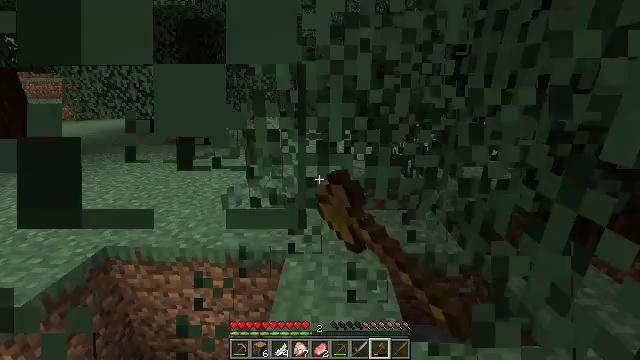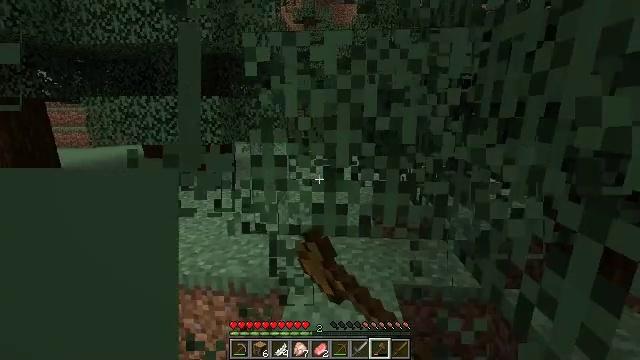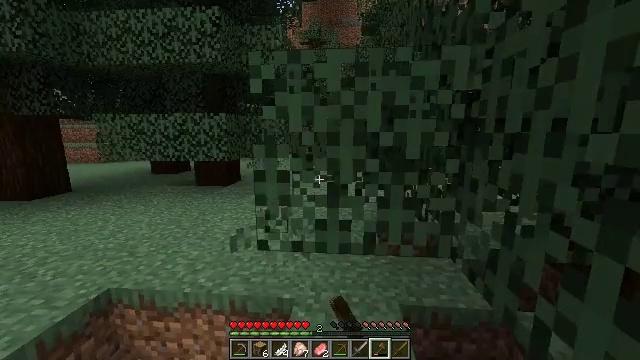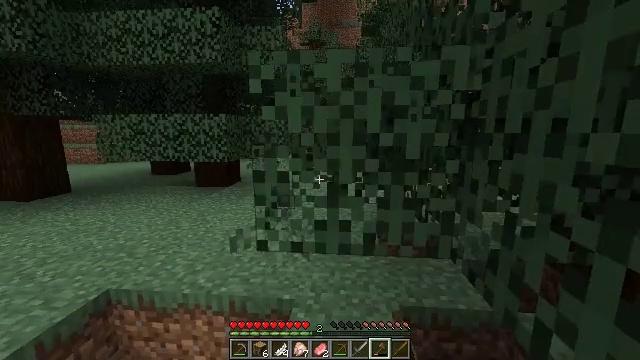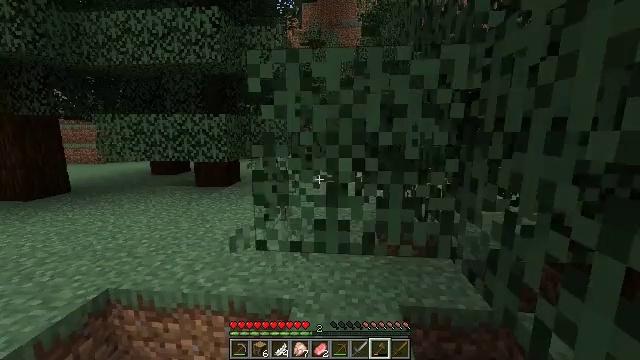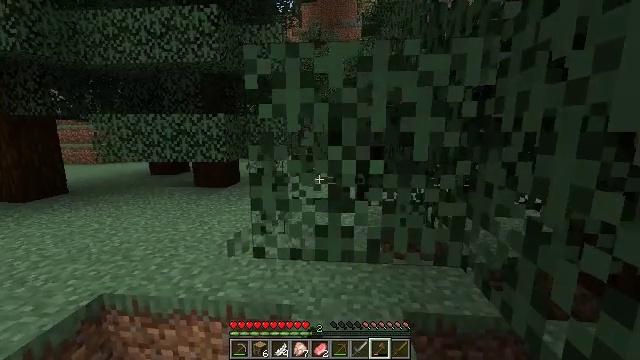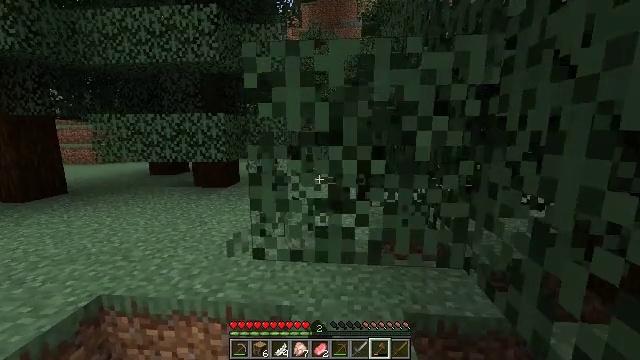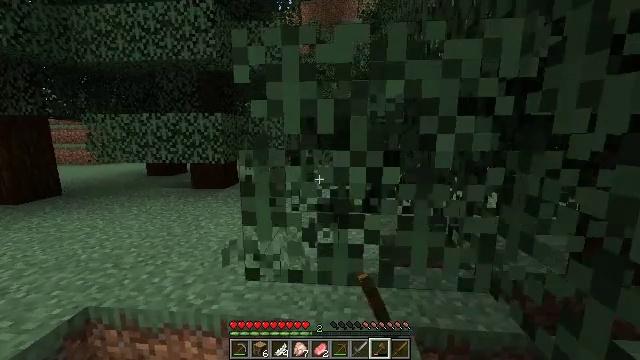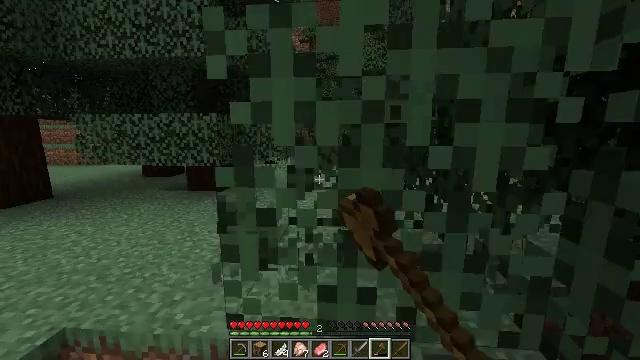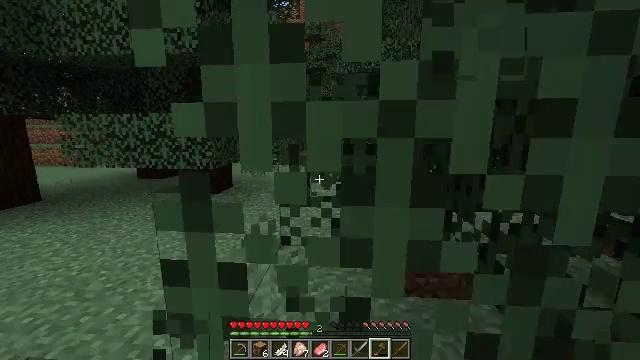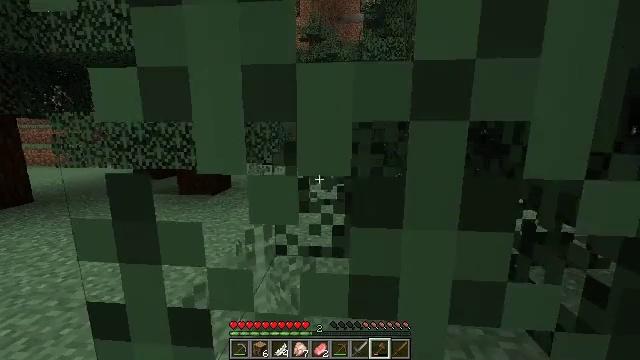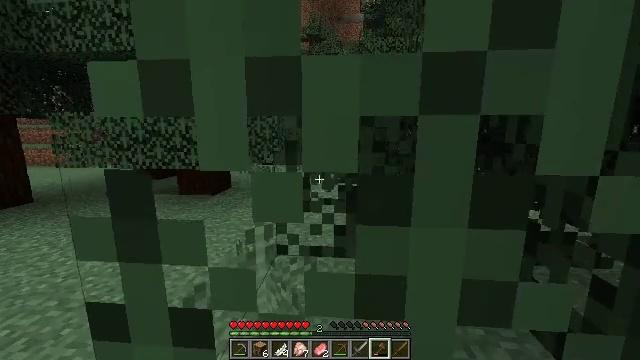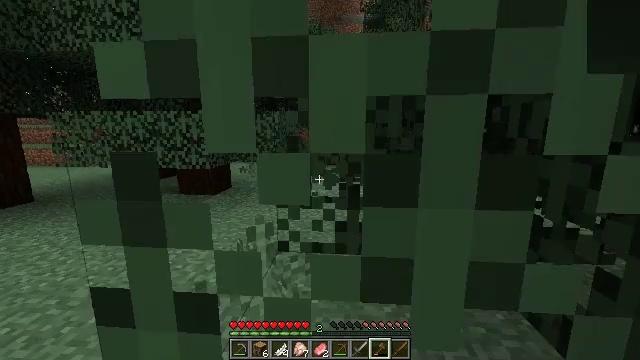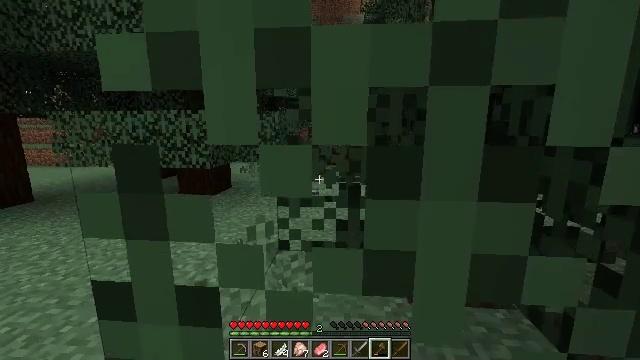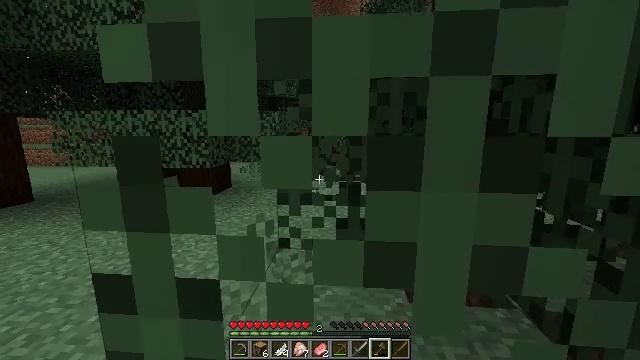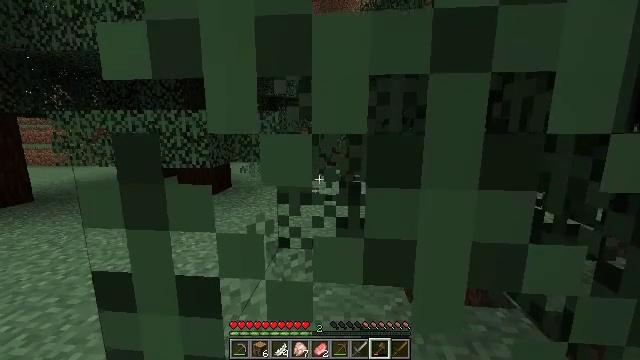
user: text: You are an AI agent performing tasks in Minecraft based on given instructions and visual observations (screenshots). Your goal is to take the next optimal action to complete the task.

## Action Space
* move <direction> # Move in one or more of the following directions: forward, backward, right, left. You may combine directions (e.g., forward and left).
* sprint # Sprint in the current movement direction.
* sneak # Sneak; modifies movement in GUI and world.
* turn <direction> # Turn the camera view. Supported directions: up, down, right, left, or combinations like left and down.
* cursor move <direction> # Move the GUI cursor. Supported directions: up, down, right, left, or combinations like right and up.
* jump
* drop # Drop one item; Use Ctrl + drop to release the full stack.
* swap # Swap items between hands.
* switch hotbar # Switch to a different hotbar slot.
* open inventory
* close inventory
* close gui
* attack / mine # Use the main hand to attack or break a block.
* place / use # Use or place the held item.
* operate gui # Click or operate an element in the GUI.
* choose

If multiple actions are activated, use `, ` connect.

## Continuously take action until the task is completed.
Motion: motion action
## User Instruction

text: Mine spruce leaves from the tree.
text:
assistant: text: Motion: turn left and up, attack / mine
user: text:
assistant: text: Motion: turn left and up, attack / mine
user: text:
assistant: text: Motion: attack / mine
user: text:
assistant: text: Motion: attack / mine
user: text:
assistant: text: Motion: move forward, attack / mine
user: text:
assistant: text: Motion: move forward, attack / mine
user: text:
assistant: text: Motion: move forward, attack / mine
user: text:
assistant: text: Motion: move forward
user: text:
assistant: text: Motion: move forward
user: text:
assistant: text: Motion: move forward
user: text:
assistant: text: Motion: no_op
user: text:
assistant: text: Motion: no_op
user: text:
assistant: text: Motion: no_op
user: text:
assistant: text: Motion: no_op
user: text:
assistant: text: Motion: no_op
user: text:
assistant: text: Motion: no_op
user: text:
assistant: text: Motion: no_op
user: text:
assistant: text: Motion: no_op
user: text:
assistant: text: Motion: no_op
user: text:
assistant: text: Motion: no_op
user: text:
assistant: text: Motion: no_op
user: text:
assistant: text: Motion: no_op
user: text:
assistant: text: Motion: no_op
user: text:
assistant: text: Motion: no_op
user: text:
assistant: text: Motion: no_op
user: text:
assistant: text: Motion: no_op
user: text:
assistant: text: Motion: no_op
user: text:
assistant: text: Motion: no_op
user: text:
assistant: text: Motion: no_op
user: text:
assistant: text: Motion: no_op